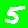
Digit: 5